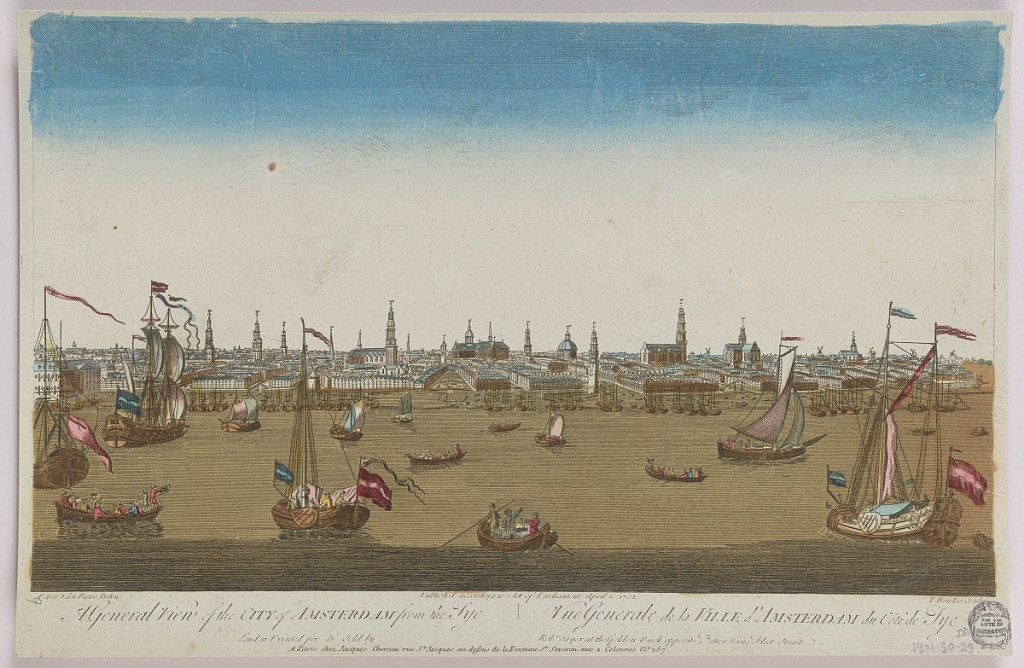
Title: Peep-show, Vue Generale de la Ville d'Amsterdan du Côté de Tye (A General View of the City of Amsterdam from the Tye)
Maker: Thomas Bowles, British, 1712 - after 1753
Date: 1752
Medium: Engraving in ink with washes of watercolor on paper, mounted on scrapbook page
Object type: Print
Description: Peep-show print